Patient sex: F
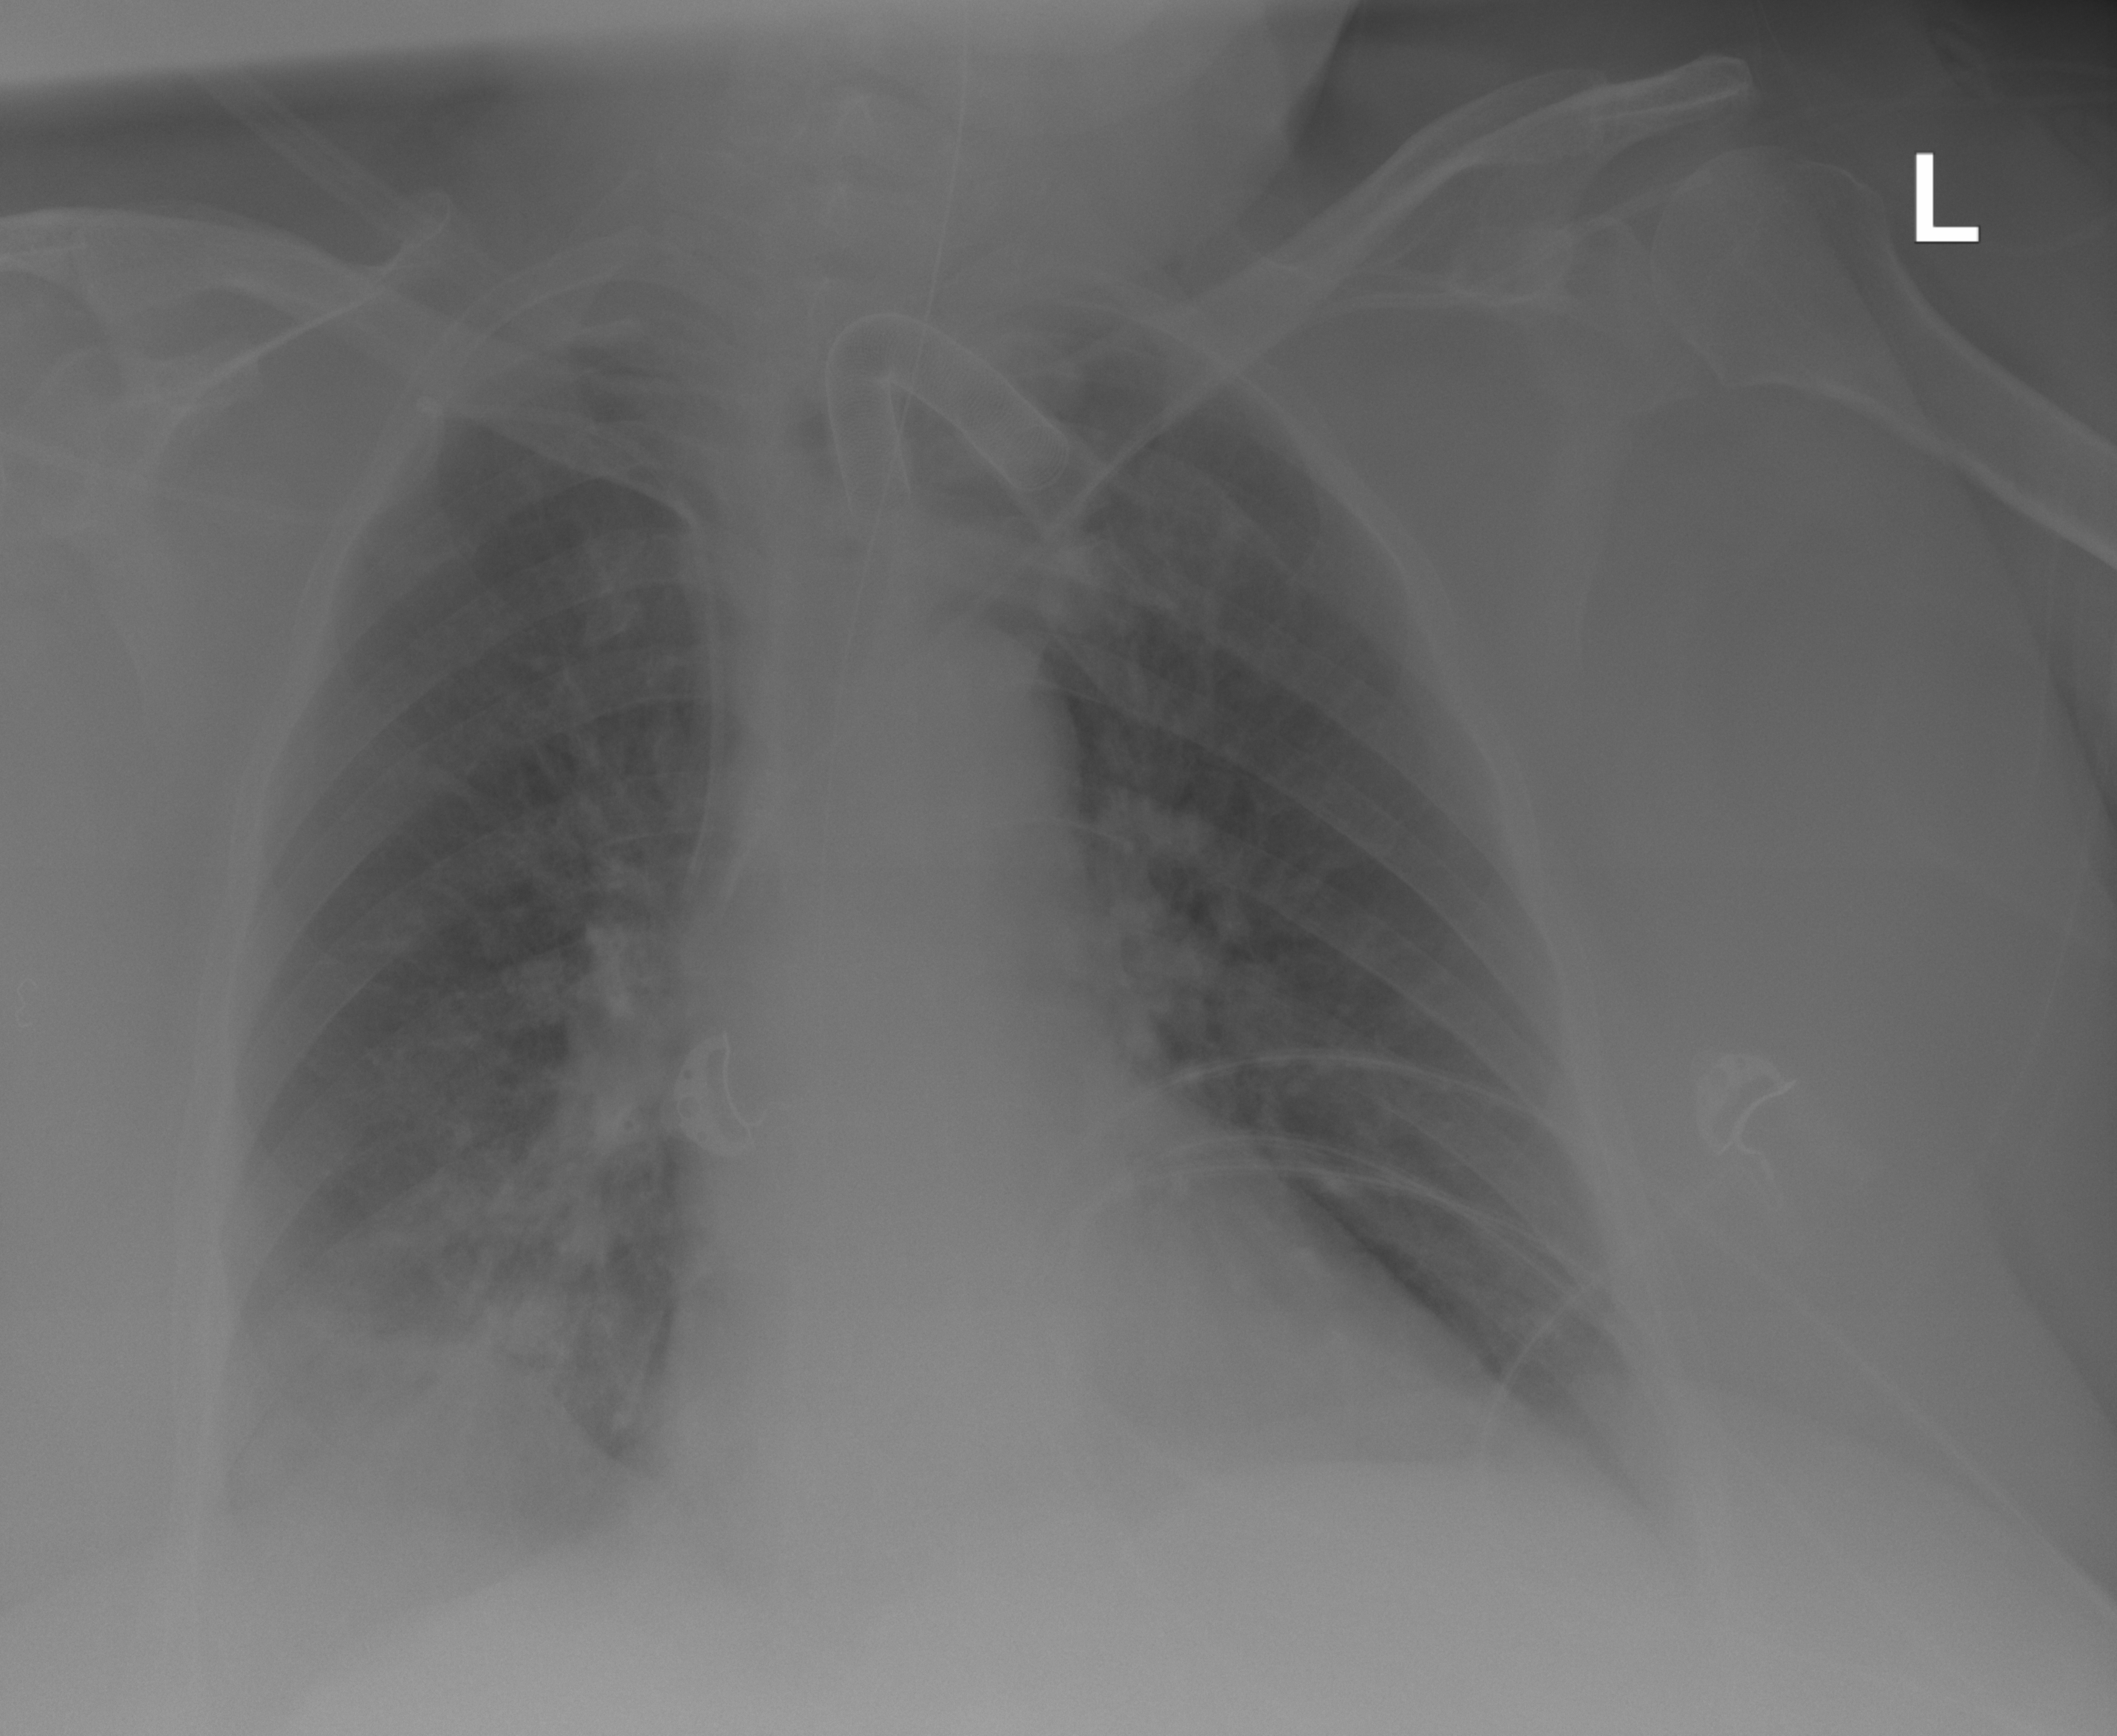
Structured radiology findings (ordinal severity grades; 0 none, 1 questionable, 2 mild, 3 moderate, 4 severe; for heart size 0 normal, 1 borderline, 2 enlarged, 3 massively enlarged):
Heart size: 2
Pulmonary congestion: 0
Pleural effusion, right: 2
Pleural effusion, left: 0
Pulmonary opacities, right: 1
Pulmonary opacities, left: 0
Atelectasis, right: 3
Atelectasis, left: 0